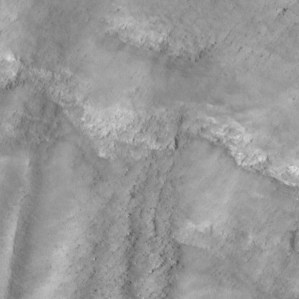
Label: non_frost